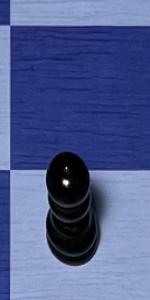
Label: Pawn_Black